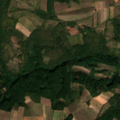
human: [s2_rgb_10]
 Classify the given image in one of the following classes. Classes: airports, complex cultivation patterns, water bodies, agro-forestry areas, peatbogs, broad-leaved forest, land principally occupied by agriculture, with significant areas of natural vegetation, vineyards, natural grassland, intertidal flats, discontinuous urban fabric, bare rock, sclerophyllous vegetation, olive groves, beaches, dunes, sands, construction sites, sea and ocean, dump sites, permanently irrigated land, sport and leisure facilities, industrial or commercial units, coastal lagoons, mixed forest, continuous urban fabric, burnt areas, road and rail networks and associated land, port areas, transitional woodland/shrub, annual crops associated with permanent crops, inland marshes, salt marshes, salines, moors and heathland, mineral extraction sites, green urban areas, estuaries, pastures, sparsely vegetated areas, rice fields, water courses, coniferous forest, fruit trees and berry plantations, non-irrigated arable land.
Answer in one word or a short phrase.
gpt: complex cultivation patterns, land principally occupied by agriculture, with significant areas of natural vegetation, broad-leaved forest